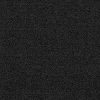
Atmospheric dust classification: dusty